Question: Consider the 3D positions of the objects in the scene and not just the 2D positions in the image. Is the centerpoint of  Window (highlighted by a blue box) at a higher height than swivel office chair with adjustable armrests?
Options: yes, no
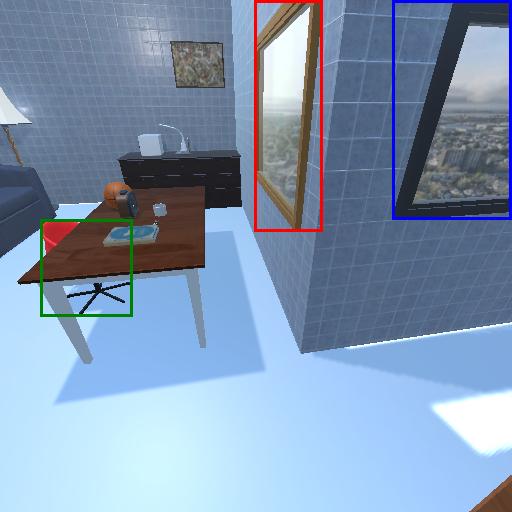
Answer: yes